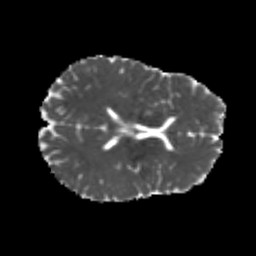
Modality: MD
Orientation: axial
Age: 23
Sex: male
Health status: healthy
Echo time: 0.074 s